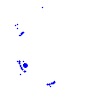
Particle: pion